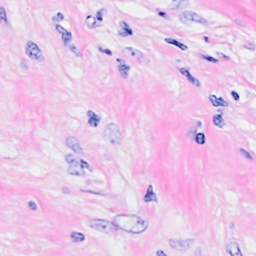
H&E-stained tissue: Breast